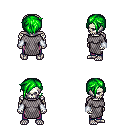
a pixel art fantasy rpg character, male body template, skeleton, chain mail, magenta pants, green pixie cut hairstyle, white cloth bracers, four views (front, back, left, right), 2x2 character sprite sheet, small pixel art, hard edges, no anti-aliasing